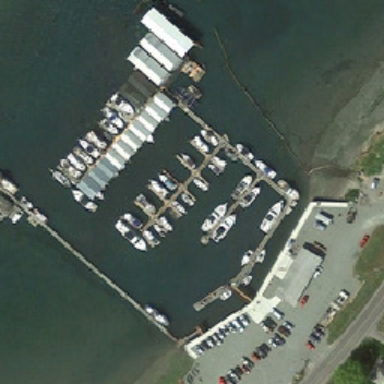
There are many ships in the harbor .